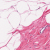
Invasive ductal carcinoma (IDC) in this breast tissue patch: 0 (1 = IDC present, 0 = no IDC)